Field crop: maize
Growth stage: 2
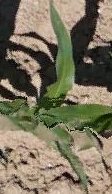
Species: maize